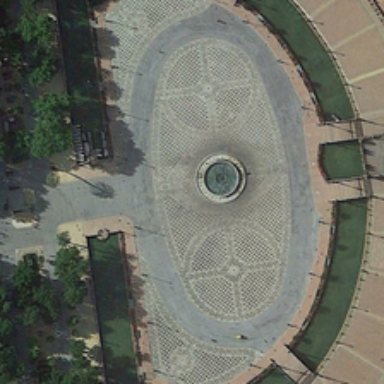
Some green trees are near a semi-circle square .